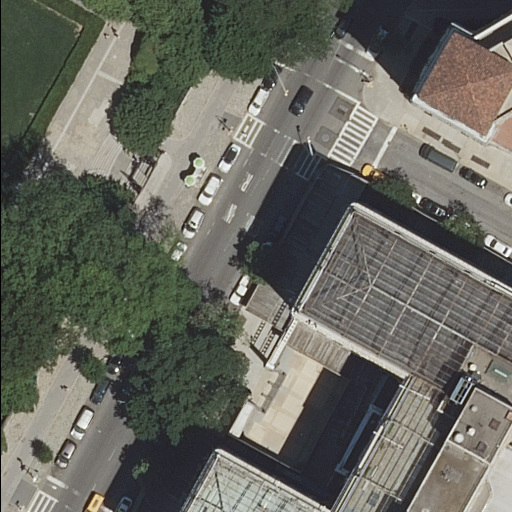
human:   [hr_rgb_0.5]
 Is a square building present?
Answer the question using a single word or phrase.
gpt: no

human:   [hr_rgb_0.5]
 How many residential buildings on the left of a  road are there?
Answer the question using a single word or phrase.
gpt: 0

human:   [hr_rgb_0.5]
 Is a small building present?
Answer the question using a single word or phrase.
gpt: no

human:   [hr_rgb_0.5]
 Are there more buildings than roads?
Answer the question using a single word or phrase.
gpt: no

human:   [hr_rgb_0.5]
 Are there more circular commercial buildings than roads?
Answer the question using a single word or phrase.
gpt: no

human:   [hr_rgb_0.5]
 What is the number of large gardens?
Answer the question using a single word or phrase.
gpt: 1

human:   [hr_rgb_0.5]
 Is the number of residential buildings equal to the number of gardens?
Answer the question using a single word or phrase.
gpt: yes

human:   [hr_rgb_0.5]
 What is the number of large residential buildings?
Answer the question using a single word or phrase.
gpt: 1

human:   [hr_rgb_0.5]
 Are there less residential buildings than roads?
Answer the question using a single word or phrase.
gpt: yes

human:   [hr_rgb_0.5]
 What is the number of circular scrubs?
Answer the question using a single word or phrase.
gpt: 0

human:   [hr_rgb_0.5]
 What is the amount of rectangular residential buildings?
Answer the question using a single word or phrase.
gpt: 0

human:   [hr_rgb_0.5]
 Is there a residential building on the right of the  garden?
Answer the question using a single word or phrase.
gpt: no

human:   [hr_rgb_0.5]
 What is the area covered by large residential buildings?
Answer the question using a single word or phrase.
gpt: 1916m2

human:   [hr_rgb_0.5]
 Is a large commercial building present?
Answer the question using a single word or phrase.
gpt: no

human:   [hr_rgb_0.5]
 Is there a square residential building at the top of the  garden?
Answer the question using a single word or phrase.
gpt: no

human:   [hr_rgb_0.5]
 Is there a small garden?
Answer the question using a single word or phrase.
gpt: no

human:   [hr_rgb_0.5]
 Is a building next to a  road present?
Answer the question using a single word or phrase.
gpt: yes

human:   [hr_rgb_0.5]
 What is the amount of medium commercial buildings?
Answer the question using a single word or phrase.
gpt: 0

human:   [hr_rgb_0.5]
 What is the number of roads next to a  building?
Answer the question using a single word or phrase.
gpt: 8

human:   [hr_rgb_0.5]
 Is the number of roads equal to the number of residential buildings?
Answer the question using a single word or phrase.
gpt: no

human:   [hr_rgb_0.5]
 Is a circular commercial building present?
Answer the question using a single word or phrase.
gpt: no

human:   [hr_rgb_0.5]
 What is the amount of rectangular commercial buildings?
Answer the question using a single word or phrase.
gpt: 0

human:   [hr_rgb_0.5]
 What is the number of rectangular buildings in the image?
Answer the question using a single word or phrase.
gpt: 0

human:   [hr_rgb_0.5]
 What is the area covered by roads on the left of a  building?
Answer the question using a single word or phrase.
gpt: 0m2

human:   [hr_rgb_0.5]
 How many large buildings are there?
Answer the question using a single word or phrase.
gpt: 1

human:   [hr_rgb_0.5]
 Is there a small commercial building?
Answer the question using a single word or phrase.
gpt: no

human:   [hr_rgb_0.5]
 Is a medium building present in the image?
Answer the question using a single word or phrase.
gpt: yes

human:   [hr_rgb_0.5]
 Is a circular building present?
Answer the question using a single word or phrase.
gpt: no

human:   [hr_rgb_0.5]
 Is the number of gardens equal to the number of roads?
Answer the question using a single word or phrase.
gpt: no

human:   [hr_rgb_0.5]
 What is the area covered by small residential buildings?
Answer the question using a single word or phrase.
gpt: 0m2

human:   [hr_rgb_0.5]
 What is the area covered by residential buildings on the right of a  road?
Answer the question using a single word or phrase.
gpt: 1916m2

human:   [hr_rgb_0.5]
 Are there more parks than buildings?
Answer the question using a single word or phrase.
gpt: no

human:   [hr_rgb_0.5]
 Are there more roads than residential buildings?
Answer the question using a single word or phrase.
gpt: yes

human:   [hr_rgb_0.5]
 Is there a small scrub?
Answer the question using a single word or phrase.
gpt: yes

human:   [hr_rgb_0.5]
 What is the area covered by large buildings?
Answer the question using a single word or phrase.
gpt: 1916m2

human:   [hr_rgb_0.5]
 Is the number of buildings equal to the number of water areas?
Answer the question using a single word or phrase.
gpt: no

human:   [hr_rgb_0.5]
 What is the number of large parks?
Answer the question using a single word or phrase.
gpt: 0